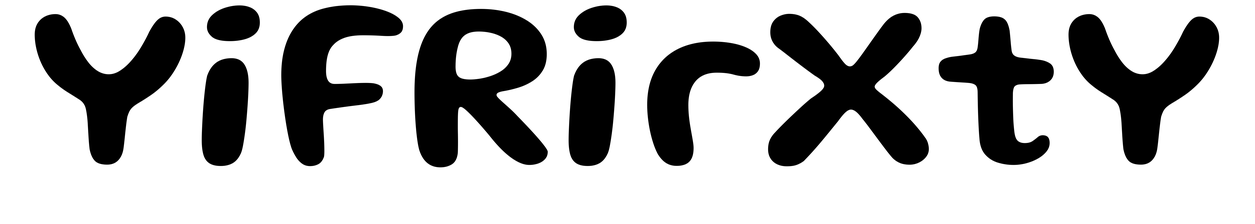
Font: Gluten_Medium